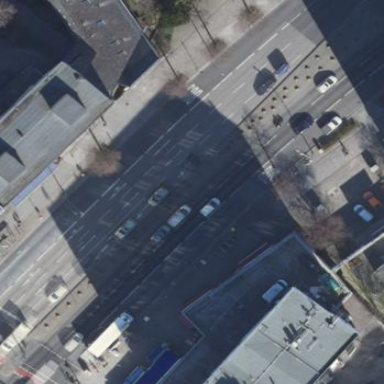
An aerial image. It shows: Traffic island.